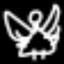
Label: angel